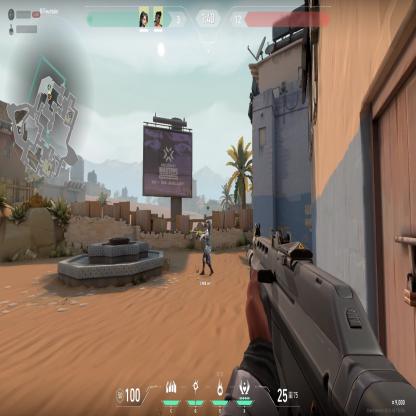
Label: teammate